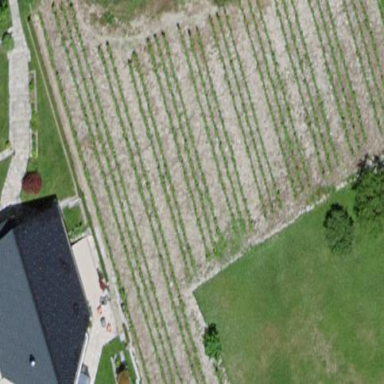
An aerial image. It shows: Vineyard with grape crops.